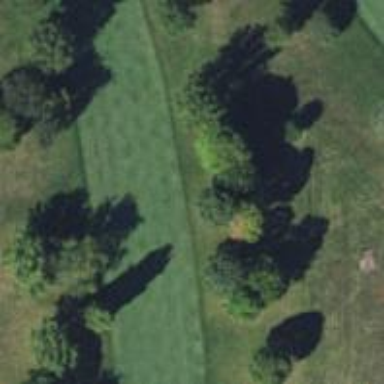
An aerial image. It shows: View of golf hole.